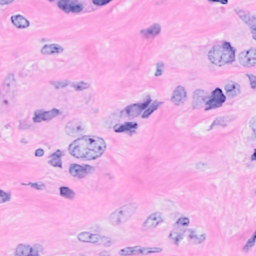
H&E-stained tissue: Breast